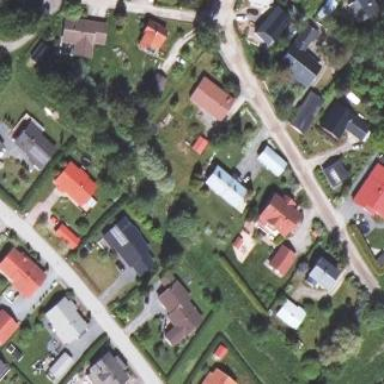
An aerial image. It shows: Residential area.